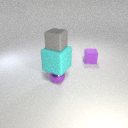
small gray rubber cube above small purple metal sphere